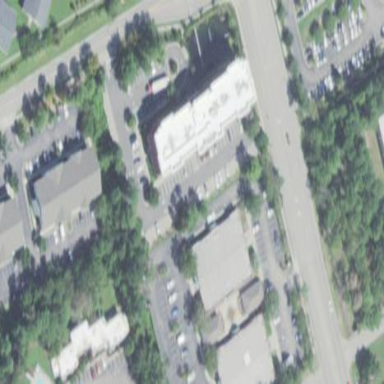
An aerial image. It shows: Hotel building.